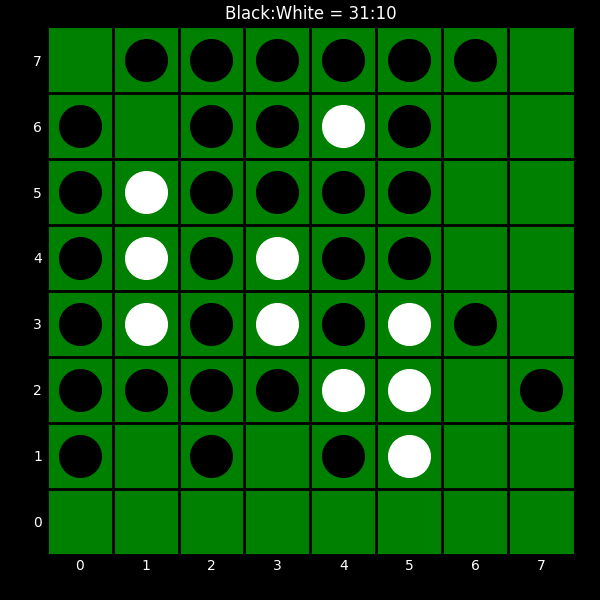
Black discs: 31
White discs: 10